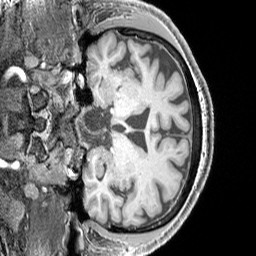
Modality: T1w
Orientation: coronal
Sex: male
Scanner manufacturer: siemens
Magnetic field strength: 3 T
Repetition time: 2.3 s
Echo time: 0.00226 s